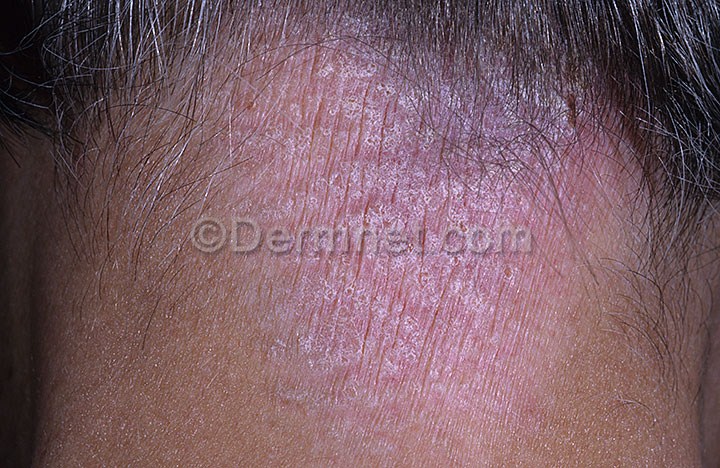
Disease: Eczema Photos